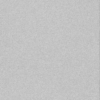
Label: dusty